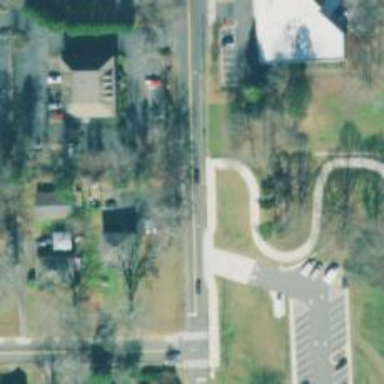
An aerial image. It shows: Unclassified road with asphalt surface. There is sidewalk on the left side.